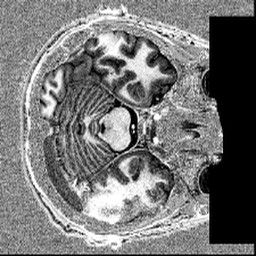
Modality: T1w
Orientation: axial
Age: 25
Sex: male